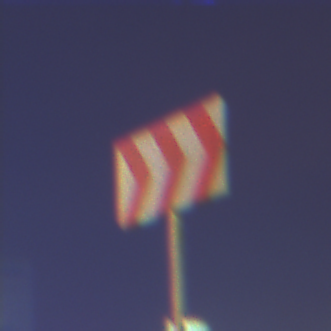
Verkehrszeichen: RichtungstafelnInKurvenGrossLinks
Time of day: Night
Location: Outdoor (Urban)
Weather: PartlyCloudy
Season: NotSpecified
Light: Natural